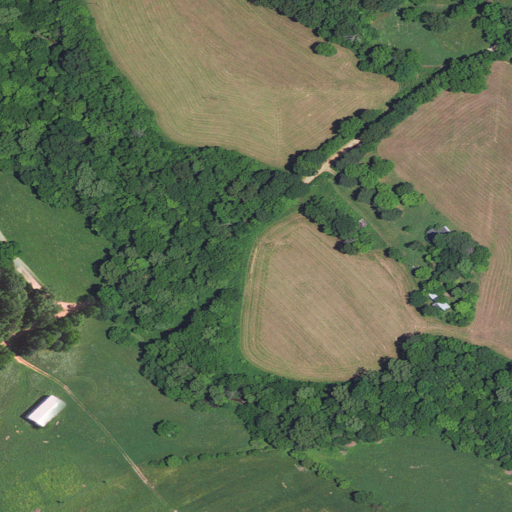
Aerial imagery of valley in Missouri named Pottershop Hollow containing pasture, deciduous forest, open development, mixed forest, medium intensity development, and low intensity development